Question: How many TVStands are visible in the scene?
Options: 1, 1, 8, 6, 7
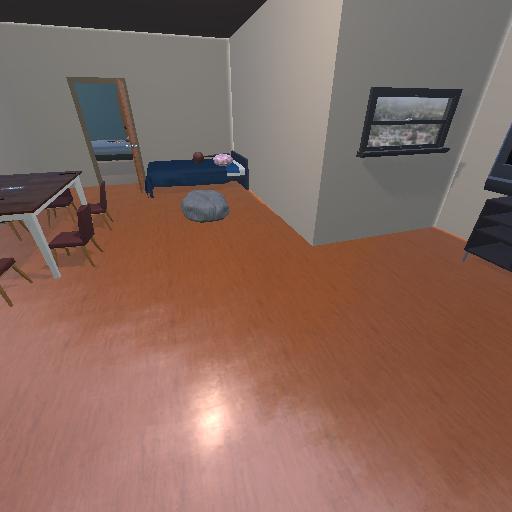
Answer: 1